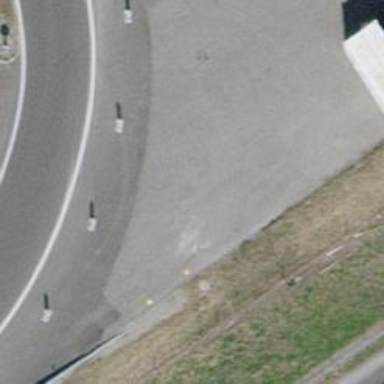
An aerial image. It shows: Block barrier.